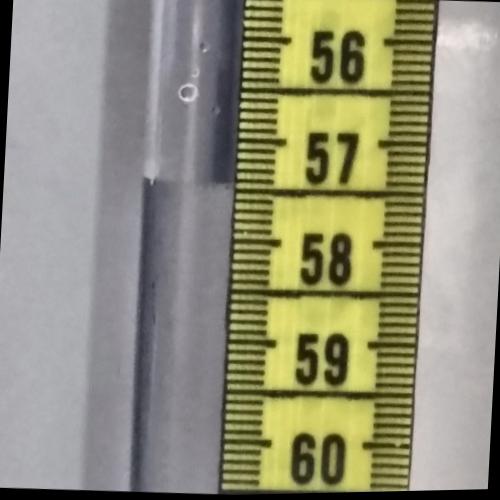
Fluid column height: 57.4 cm